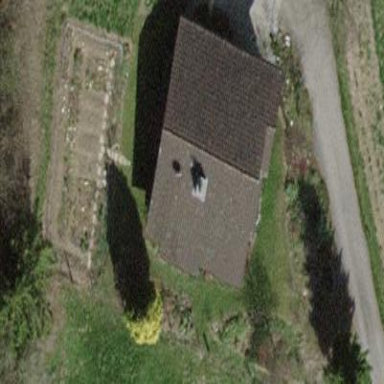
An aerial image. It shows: Detached building.